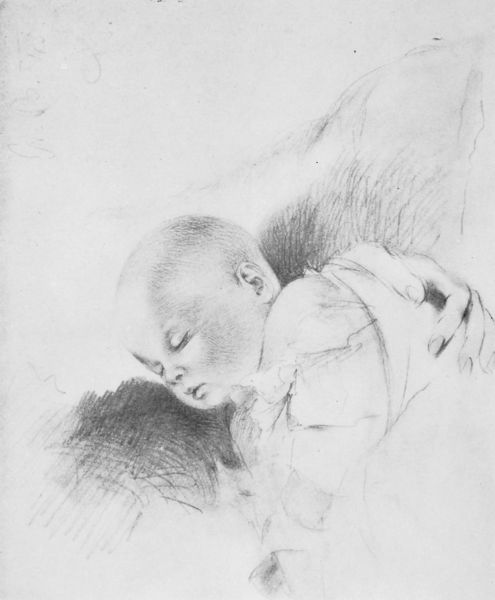
Titel: Schlafender Säugling im Arm der Mutter
Künstler: Adolph Menzel
Institution: Berlin, Staatliche Museen, Nationalgalerie
Schlagwörter: hand, kopf, schatten, schlaf, weiß, finger, licht, mund, nase, ohr, schwarz, skizze, zeichnung, arm, augen, gesicht, bildnis, portrait, porträt, auge, decke, kind, mutter, vater, blatt, kinn, lippen, ohren, poträt, schulter, papier, ruhe, sofa, schlafen, schlafend, studie, baby, kissen, glatze, bett, schoß, geschlossen, lider, schraffur, bleistift, entwurf, stift, unvollendet, geschlossene augen, kleinkind, unfertig, schlafender, säugling, armbeuge, friedlich, geborgenheit, graphit, uhren, schalf, schläft, schlummer, fingernagel, beuge, hand gemalt, mammahand, mamma